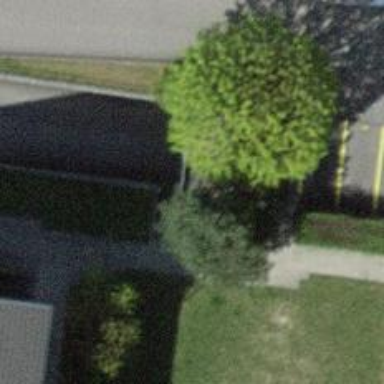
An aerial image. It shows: Parking entrance.